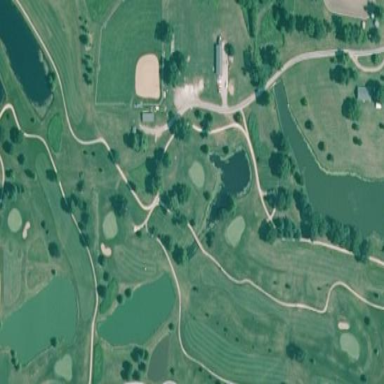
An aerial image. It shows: Golf course.